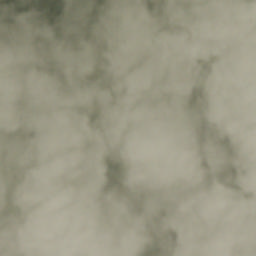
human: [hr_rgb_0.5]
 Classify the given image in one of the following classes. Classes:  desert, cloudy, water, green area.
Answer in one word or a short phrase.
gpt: cloudy